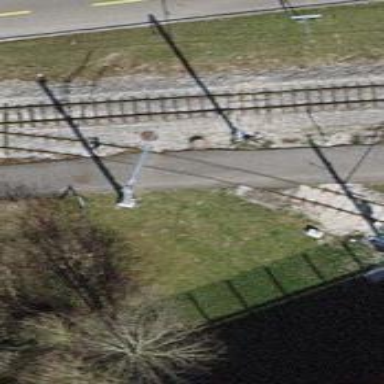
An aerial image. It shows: Service yard for tram railway with single track. The railway is electrified with contact line.